Question: I'm trying to create a simple box for a question, with the question number on one side and the text on the other. As the texts are dynamic and I want them to be vertically aligned, I'm trying the use of flexbox.

I've read about the <URL> with the necessary prefixes, for example:
'''
display: -webkit-box;
/* OLD - iOS 6-, Safari 3.1-6 */
display: -moz-box;
/* OLD - Firefox 19- (buggy but mostly works) */
display: -ms-flexbox;
/* TWEENER - IE 10 */
display: -webkit-flex;
/* NEW - Chrome */
display: flex;
/* NEW, Spec - Opera 12.1, Firefox 20+ */
'''
Here's a fiddle <URL>
However, (5.1).
Any ideas or alternatives for this kind of layout?
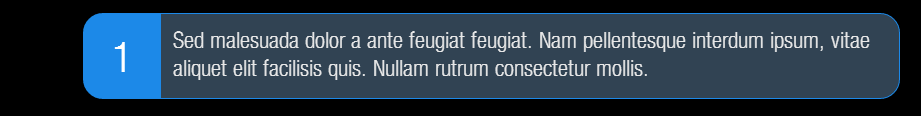
Answer: We must understand the actual use of the 'flex'.
In this situation you have to use 'display:table-cell' with '.question-text p, .question-text span'
'flex'
For your solution, Please go through this code as well as <URL>
'''
html,
body {
margin: 0 auto;
padding: 0;
}
body {
background: #222;
font-family: 'HelveticaNeueThin', Helvetica, Arial, sans-serif;
font-size: 62.5%;
position: relative;
}
.slide-wrapper {
text-align: center;
}
.boxed {
background: #314353;
border-color: #1c89e8;
color: #e8e8e8;
border-radius: 0 20px 20px 0;
border-style: solid;
border-width: 1px;
display: inline-block;
font-size: 2.2em;
margin:0px;
}
.question-text {
color: #1c89e8;
margin: 2em auto 0 auto;
max-width: 80%;
text-align: left;
}
.question-text:before,
.question-text:after {
content: "";
display: table;
}
.question-text:after {
clear: both;
}
.question-text p,
.question-text span {
vertical-align:middle;
display:table-cell;
padding: 0.5em;
}
.question-text span {
background: #1c89e8;
color: #FFF;
border-top-left-radius: 20px;
border-bottom-left-radius: 20px;
font-size: 4em;
}
'''